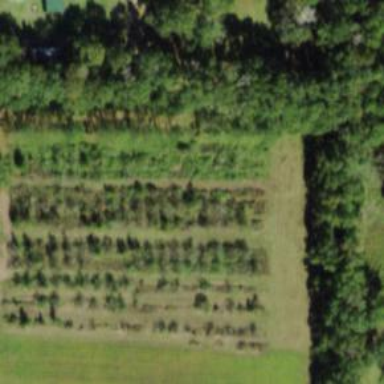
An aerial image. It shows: Plant nursery specializing in trees.